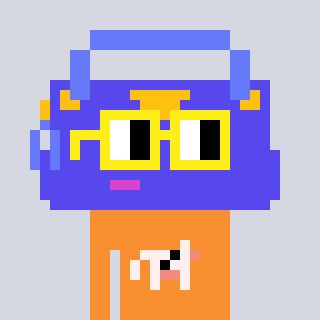
a pixel art character with square yellow glasses, a bag-shaped head and a orange-colored body on a cool background